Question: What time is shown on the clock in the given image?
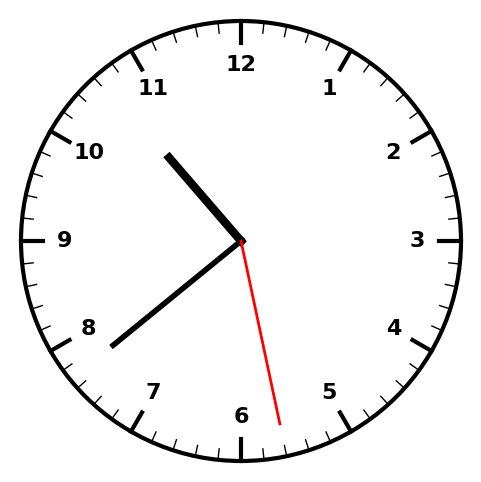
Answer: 10:38:28